В закрытом вертикальном цилиндрическом сосуде радиуса $R$ полностью заполненном водой находится однородный сплошной шар радиуса $R/2$. Сосуд раскрутили вокруг его вертикальной оси до угловой скорости $\omega$.
Найдите силу давления шара на боковую поверхность цилиндра. Плотность воды — $\rho_{0}$, плотность материала шара — $\rho$.
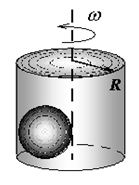
Решение: На шар действует сила давления со стороны стенки $\vec{F}_{1}$ (которая по третьему закону Ньютона равна по модулю искомой силе давления шара на стенку) и сила давления $\vec{F}_{A}$ со стороны жидкости (сила Архимеда). Центр шара движется по окружности радиуса $R/2$ с угловой скоростью $\omega$, поэтому на основании второго закона Ньютона для центра масс можно записать уравнение$$m\omega^{2}\frac{R}{2}=F_{1}+F_{A}, \ (1.1)$$где $m=\frac{4}{3}\pi \left(\frac{R}{2} \right)^{3}\rho$ — масса шара. Сила Архимеда может быть записана в виде (по аналогии с выводом закона Архимеда из условия равновесия жидкости)$$F_{A}=\frac{4}{3}\pi \left(\frac{R}{2} \right)^{3}\rho_{0}\frac{\omega^{2}R}{2}. \ (1.2)$$Из уравнения (1.1) с учетом формулы (1.2) получаем:$$F_{1}=\frac{1}{6} \pi R^{3} \rho \frac{\omega^{2}R}{2}-\frac{1}{6}\pi R^{3}\rho_{0}\frac{\omega^{2}R}{2}=\frac{1}{12}\pi R^{4}\omega^{2}(\rho-\rho_{0}). \ (1.3)$$Заметим, что данная формула применима, когда плотность материала шара больше плотности жидкости $\rho > \rho_{0}$. В противном случае шар не будет касаться стенки (уплывет к оси сосуда), поэтому при $\rho < \rho_{0}$ сила давления будет равна нулю.
Ответ: $$F_{1}=\frac{1}{12}\pi R^{4}\omega^{2}(\rho-\rho_{0}).$$Данная формула применима, когда плотность материала шара больше плотности жидкости $\rho > \rho_{0}$.
Темы:
T, Жаутыковские